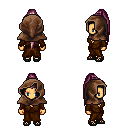
a pixel art fantasy rpg character, female body template, human, tanned skin, brown robe, teal pants, white blonde extra-long topknot hairstyle, cloth hood, ghillies, four views (front, back, left, right), 2x2 character sprite sheet, small pixel art, hard edges, no anti-aliasing